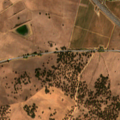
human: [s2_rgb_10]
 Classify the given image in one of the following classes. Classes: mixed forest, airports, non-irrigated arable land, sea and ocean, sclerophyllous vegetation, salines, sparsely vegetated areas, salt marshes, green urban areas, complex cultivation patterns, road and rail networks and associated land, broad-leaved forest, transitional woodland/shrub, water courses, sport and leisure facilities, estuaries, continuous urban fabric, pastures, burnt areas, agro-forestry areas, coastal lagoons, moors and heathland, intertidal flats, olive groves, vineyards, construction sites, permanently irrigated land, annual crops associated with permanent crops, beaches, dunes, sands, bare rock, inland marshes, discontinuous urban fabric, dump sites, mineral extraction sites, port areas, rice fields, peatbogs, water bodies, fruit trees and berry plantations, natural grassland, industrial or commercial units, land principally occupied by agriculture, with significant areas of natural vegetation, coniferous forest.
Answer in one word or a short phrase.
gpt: non-irrigated arable land, vineyards, pastures, agro-forestry areas